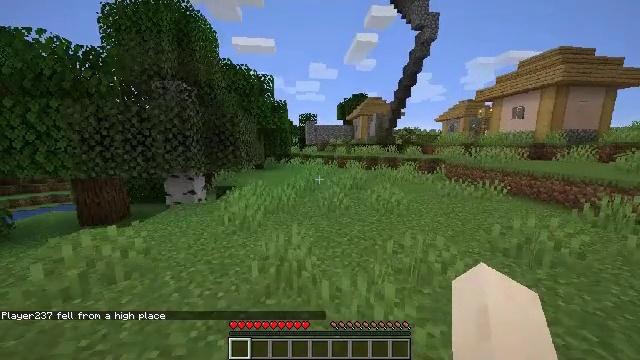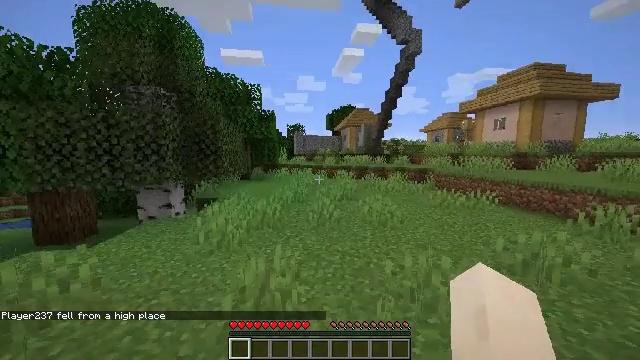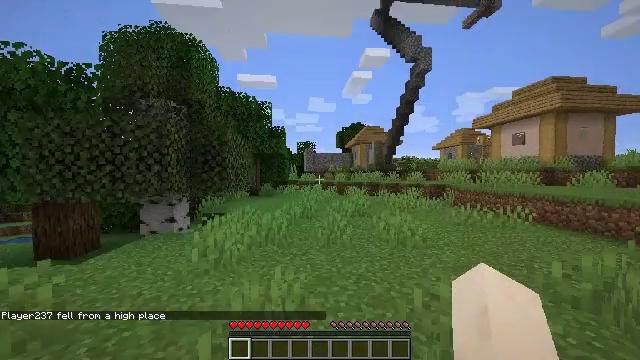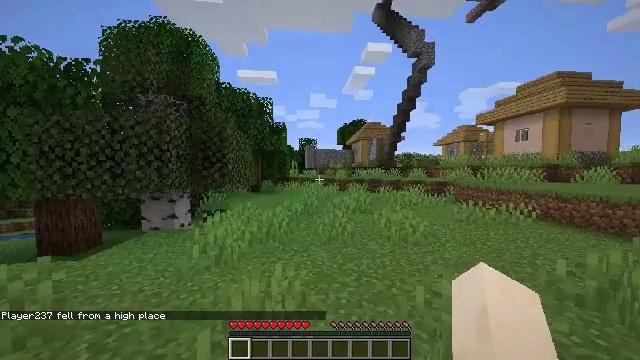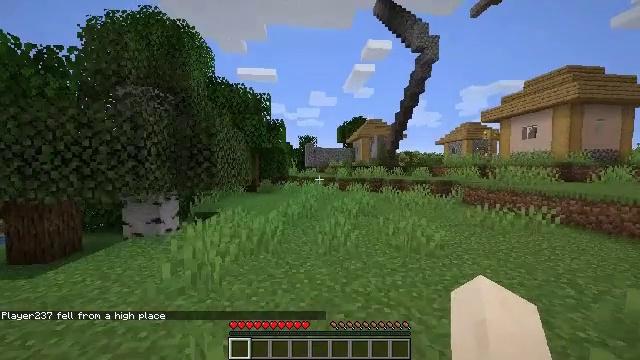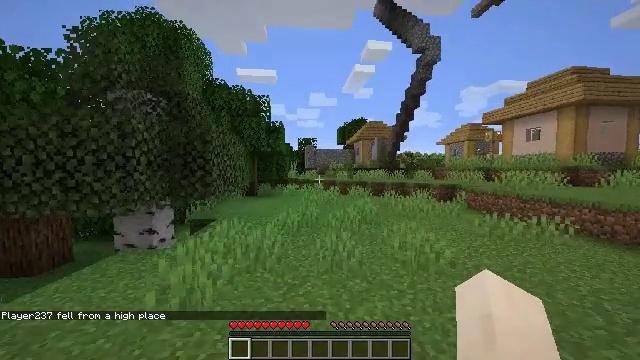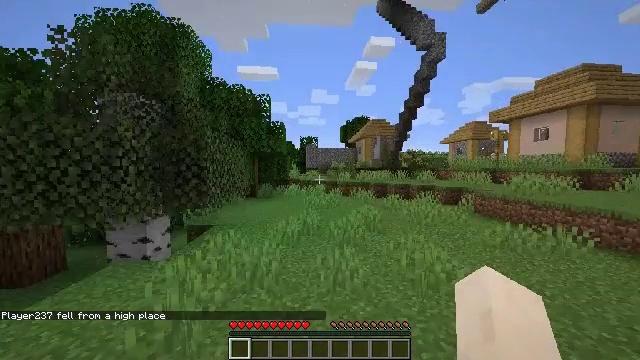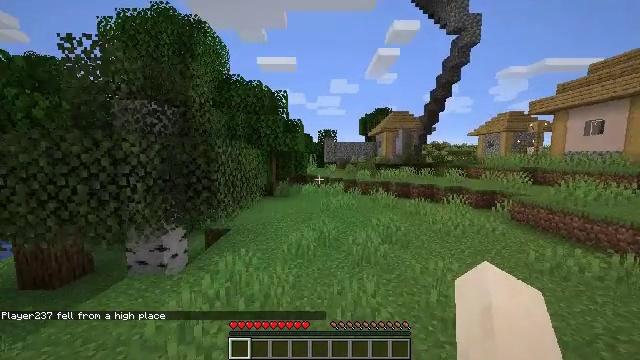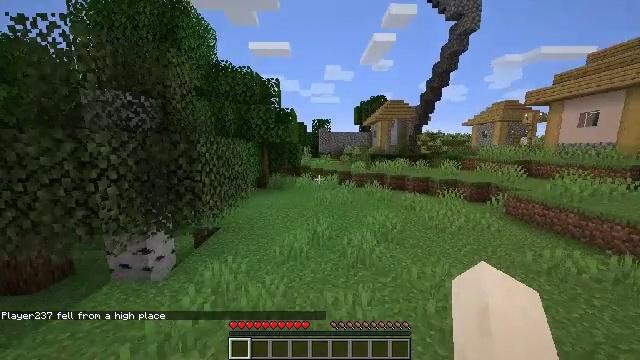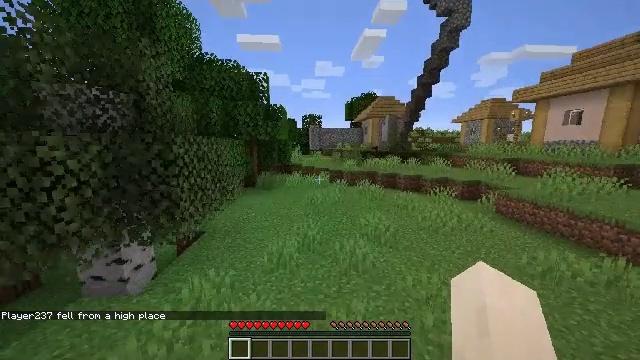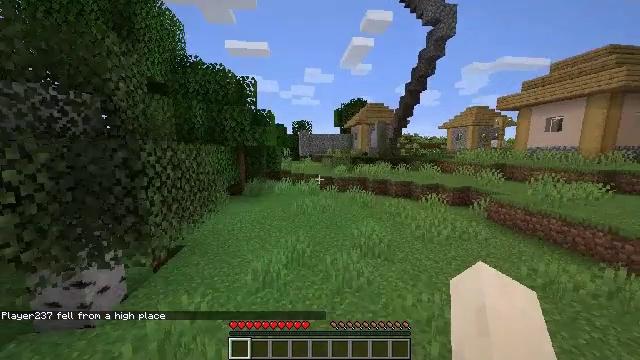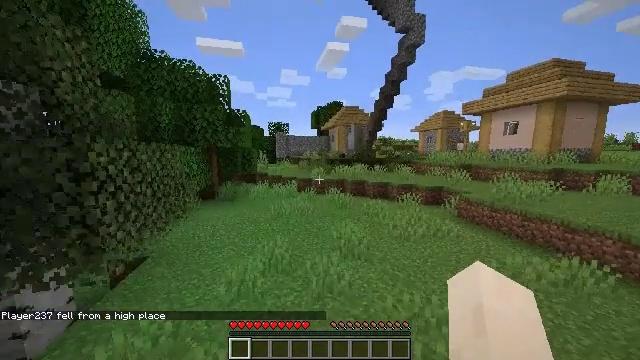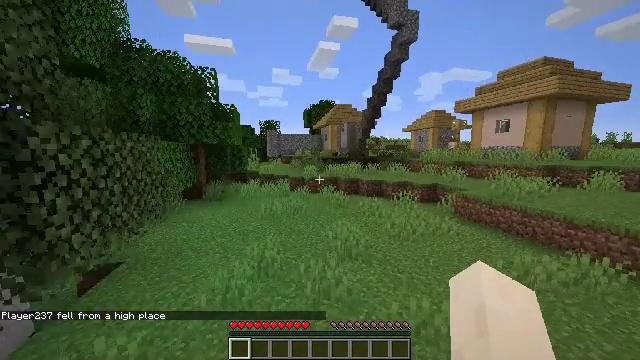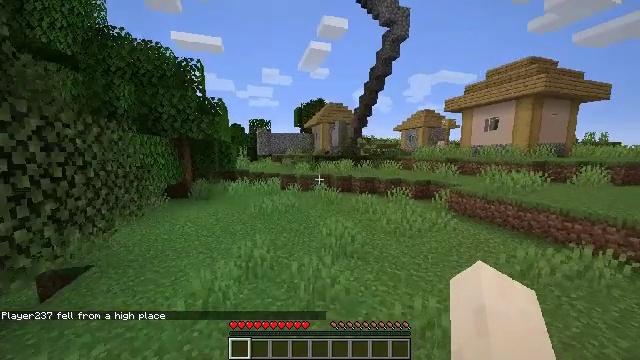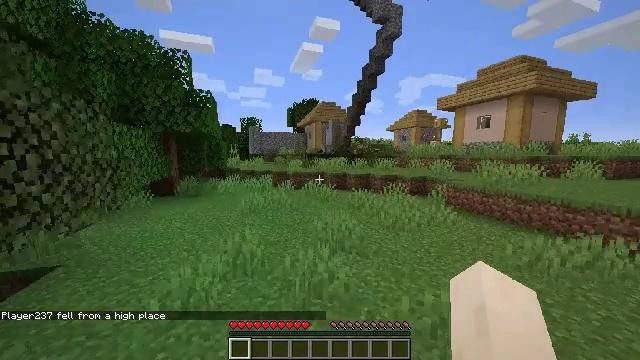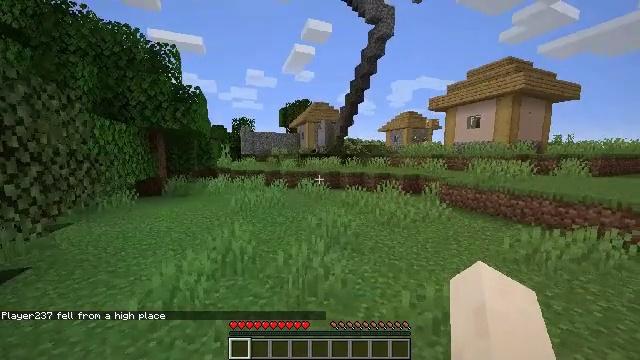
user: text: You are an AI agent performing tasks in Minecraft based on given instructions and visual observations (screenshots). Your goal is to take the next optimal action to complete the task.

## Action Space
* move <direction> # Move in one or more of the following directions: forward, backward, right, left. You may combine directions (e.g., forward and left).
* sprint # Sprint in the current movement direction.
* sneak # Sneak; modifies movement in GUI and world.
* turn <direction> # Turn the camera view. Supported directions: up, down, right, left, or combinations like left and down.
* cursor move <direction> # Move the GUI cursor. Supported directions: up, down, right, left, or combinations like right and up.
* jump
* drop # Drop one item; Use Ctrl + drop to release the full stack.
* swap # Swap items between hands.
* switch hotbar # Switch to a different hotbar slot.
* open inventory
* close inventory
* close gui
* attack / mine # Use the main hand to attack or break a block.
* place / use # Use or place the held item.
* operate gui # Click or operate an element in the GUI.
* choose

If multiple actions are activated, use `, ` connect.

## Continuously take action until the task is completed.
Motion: motion action
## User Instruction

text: Attack the bell to remove it.
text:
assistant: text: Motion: move forward, turn right and up, jump
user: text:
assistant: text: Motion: move forward, turn left and up, jump
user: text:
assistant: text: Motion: move forward, jump
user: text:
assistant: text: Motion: move forward, jump
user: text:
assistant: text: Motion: move forward, jump
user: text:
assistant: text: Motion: move forward, jump
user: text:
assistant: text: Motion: move forward, turn left and down, jump
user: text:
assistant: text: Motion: move forward, turn right and down, jump
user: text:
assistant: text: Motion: move forward, turn right and down, jump
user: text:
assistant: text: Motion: move forward, turn right and up, jump
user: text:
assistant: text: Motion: move forward, turn right, jump
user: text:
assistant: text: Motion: move forward, turn right, jump
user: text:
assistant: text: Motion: move forward, turn right, jump
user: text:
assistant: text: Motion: move forward, turn right, jump
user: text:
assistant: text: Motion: move forward, turn right, jump
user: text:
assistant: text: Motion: move forward, turn right, jump
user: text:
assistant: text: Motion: move forward, jump
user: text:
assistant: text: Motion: move forward, jump
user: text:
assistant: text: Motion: move forward, jump
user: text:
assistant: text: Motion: move forward, jump
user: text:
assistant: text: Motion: move forward, jump
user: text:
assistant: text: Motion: move forward, jump
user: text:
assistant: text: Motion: move forward, jump
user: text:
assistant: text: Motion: move forward, jump
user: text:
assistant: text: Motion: move forward, jump
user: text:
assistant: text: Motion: move forward, jump
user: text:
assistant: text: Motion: move forward, jump
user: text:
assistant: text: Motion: move forward, jump
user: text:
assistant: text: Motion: move forward, jump
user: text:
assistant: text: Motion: move forward, jump